Question: i currently try to a response design.
I need to keep the image centered while the parent div gets smaller.
See image as explanation:
I dont want to use it as background.
The following code will always place it at the top left of the div box
'''
<div id="img_wrap">
<img src="test.png" id="img" />
</div>
<style type="text/css">
#img_wrap {
overflow: hidden;
text-align: center;
}
</style>
'''
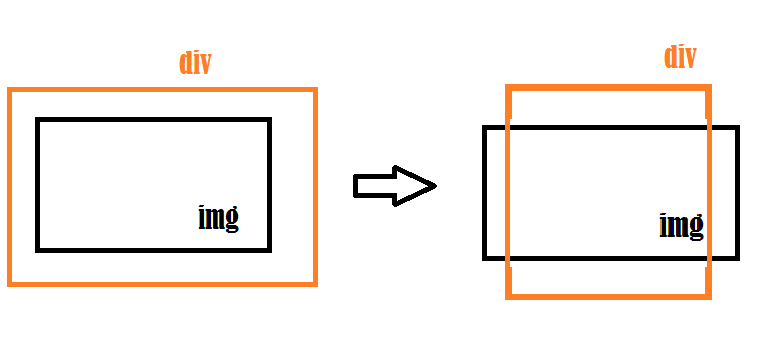
Answer: Here's an <URL>
'''
#img_wrap{
position: relative;
overflow: hidden;
/* arbitrary container size */
width: 7rem;
height: 16rem;
}
#img{
position: absolute;
left: 50%;
top: 50%;
transform: translateX(-50%) translateY(-50%);
}
'''
The trick is that the image is absolutely placed at the center, 50% of its parent container width, then shifted left 50% of it's own width with the transform.